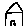
Label: house